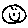
Label: smiley face